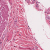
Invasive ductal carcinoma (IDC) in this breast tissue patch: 0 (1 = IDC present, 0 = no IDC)